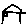
Label: house